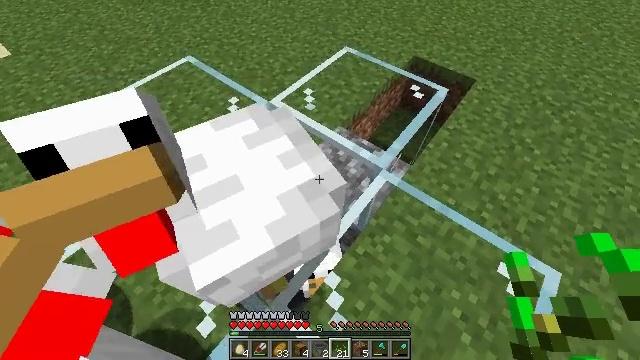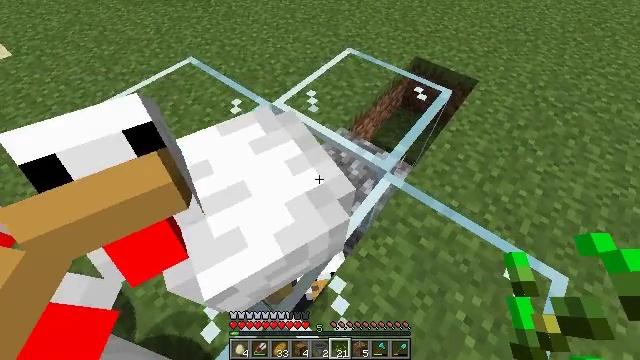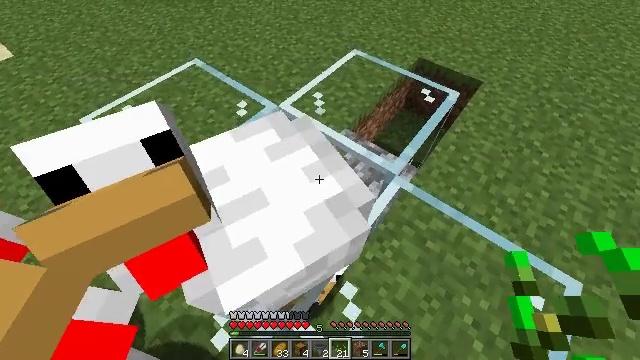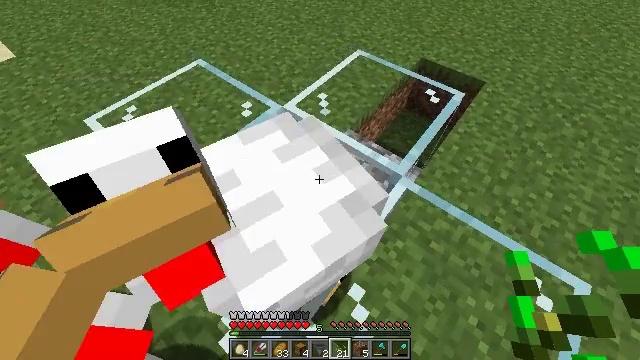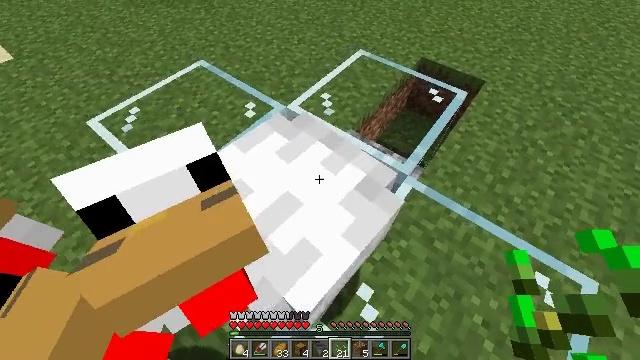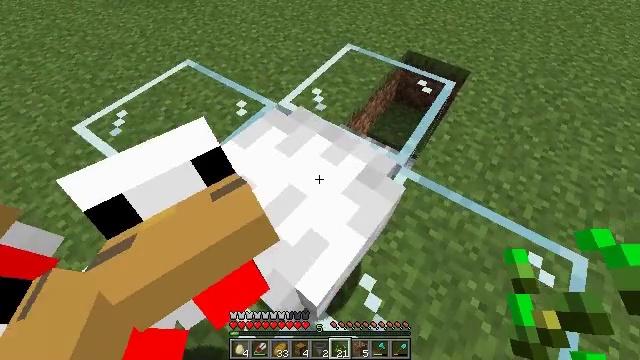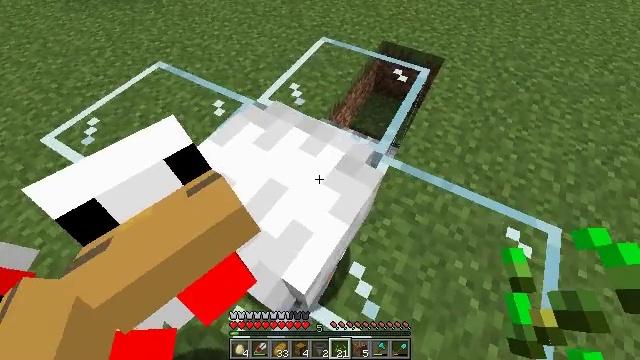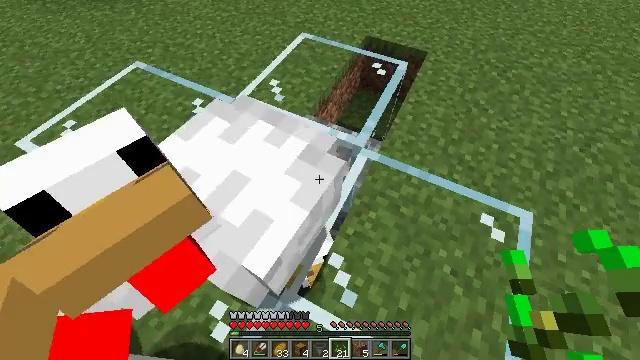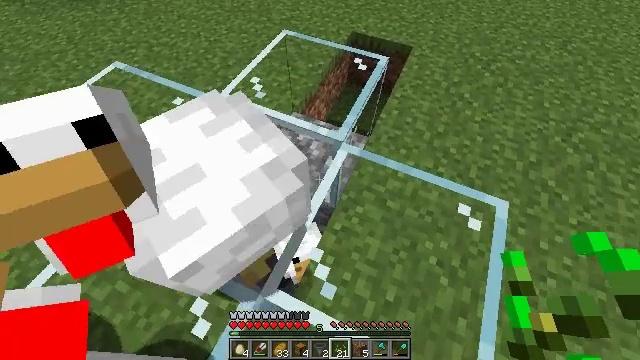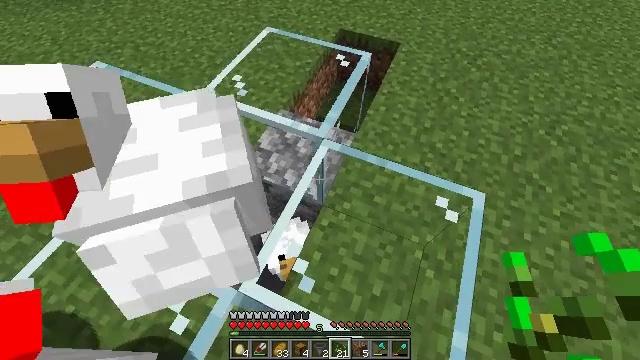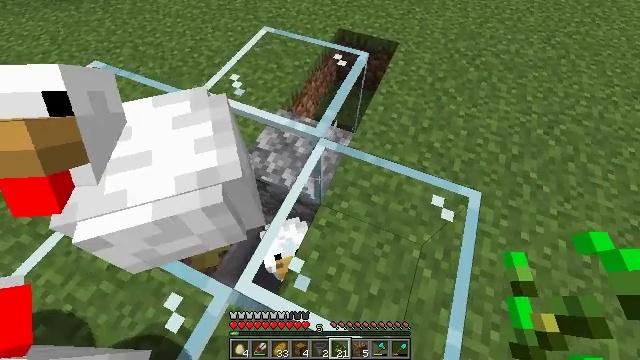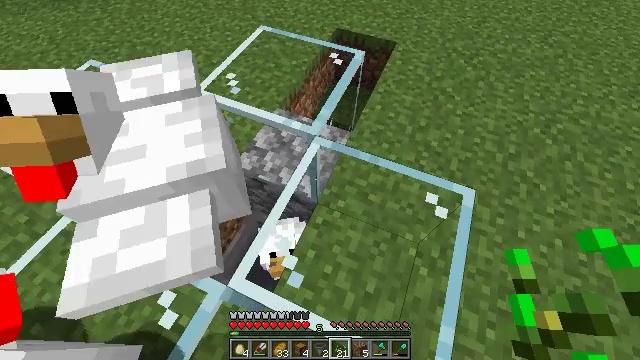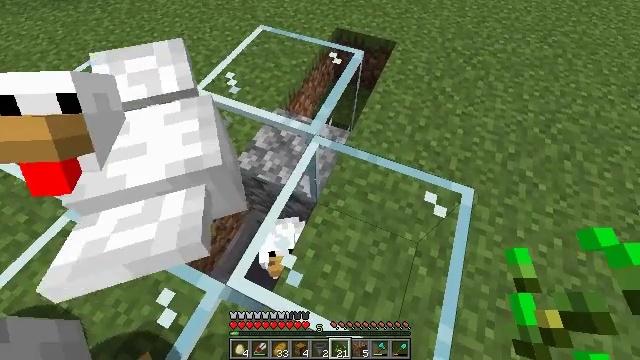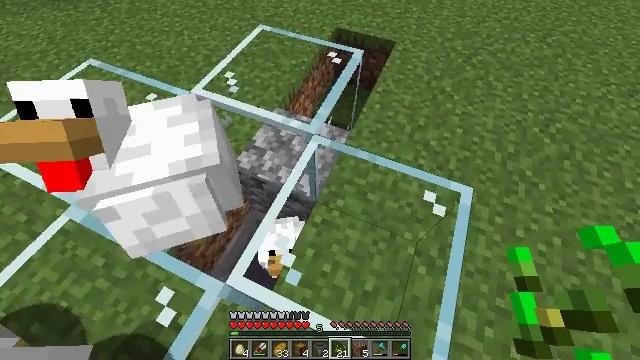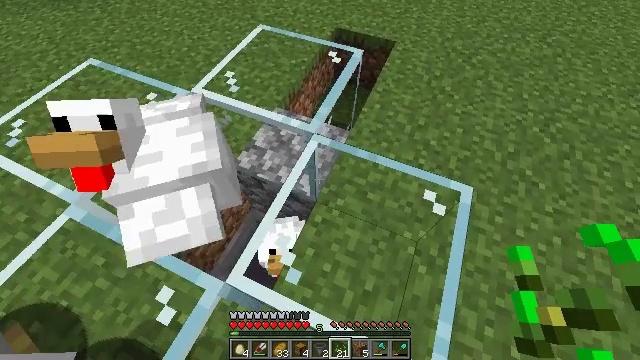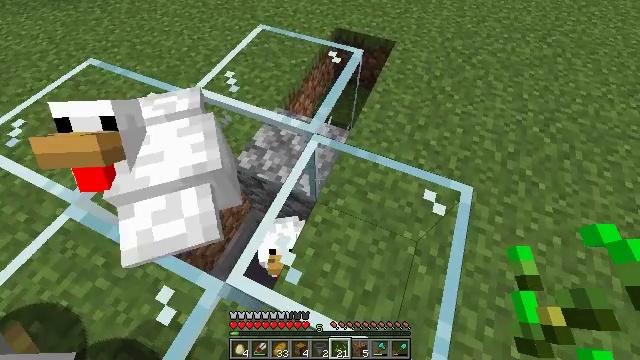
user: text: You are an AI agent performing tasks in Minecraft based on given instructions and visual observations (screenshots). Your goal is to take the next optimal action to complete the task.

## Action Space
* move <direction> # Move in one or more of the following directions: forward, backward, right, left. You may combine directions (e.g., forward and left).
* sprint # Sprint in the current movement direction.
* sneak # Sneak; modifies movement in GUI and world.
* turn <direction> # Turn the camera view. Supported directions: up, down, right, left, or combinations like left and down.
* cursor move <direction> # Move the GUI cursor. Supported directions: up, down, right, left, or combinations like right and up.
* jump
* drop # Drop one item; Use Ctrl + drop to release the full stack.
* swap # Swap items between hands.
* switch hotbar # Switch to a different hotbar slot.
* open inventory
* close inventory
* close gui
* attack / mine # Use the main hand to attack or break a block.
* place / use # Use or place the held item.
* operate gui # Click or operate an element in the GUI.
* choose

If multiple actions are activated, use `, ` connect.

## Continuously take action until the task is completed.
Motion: motion action
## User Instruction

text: Hunt the zombie.
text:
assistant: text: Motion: move forward and move left, sneak
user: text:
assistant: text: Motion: move forward and move left, sneak
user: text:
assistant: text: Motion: move forward and move left, sneak
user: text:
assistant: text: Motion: move forward and move left, sneak
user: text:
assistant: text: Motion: sneak, turn right
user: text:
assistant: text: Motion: sneak, turn right
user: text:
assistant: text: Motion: sneak, turn right
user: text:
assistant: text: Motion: sneak, turn right
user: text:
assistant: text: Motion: sneak, turn right
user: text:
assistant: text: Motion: sneak
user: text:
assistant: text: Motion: sneak
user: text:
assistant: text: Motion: sneak
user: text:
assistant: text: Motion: sneak
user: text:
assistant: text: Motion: sneak
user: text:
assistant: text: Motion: sneak
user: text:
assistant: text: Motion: sneak
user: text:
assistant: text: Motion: sneak
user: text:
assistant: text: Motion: sneak
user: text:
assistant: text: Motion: sneak
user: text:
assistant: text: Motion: sneak, turn left
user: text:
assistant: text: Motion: sneak, turn left
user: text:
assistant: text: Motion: sneak, turn left
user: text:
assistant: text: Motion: sneak, turn left and up
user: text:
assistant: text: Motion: sneak, turn left
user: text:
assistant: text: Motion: sneak, turn left
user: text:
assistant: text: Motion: sneak, turn left
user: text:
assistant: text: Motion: sneak, turn left
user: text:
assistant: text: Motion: sneak, turn left
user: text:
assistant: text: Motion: move left, sneak, turn left
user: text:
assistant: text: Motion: move left, sneak, turn left